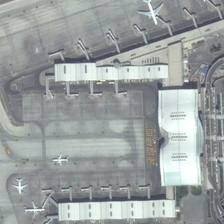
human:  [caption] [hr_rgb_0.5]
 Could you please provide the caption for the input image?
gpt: several planes are scattered near a terminal in an airport .

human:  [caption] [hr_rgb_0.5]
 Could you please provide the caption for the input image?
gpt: several planes are scattered near a terminal in an airport .

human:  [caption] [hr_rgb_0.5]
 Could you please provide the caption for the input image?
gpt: several planes are scattered near a terminal in an airport .

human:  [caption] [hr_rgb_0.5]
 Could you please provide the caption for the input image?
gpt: several planes are scattered near a terminal in an airport .

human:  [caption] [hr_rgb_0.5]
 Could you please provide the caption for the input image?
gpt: several planes are scattered near a terminal in an airport .